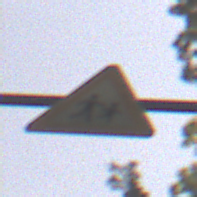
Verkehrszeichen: KinderLinks
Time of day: Midday
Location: Outdoor (Nature)
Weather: PartlyCloudy
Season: NotSpecified
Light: Natural